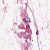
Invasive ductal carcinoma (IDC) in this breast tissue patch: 0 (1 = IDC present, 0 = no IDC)